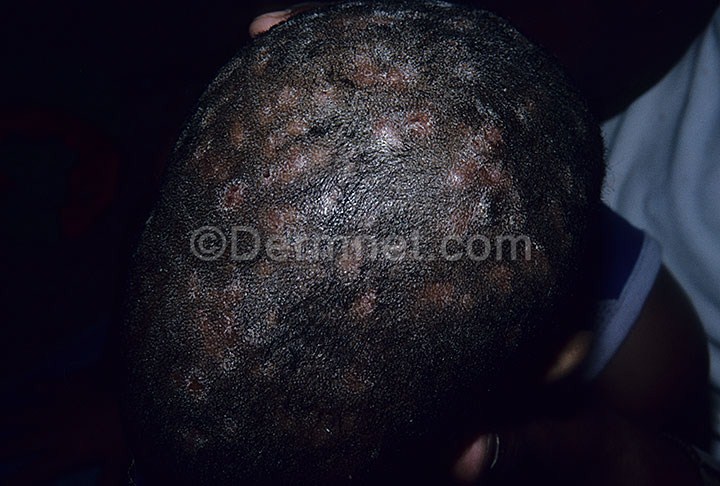
Disease: Tinea Ringworm Candidiasis and other Fungal Infections